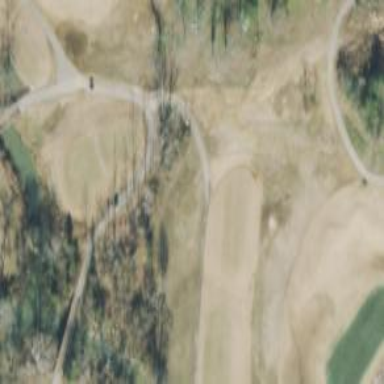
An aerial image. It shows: Path used for both walking and golf.